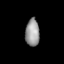
Tissue: lung
Cell type: T cells
Senescence score: 0.1847
Nuclear area (px): 378
Mean DAPI intensity: 150.976